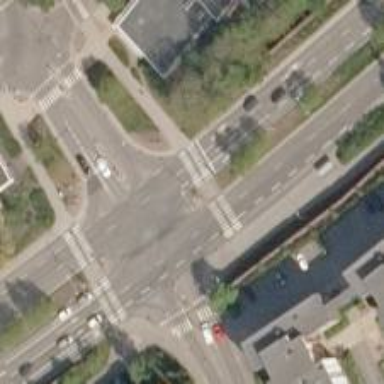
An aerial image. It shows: Asphalt cycleway with crossing.